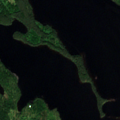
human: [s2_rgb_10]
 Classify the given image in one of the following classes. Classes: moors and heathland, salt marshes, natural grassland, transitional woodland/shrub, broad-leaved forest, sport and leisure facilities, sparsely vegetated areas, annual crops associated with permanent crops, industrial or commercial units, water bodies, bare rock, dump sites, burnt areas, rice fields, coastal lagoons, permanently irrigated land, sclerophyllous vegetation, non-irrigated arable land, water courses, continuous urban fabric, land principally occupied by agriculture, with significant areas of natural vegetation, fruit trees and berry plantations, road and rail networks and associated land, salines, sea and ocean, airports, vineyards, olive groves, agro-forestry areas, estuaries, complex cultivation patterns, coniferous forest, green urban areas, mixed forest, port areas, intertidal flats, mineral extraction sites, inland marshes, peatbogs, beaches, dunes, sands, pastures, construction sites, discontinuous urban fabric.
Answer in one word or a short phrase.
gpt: coniferous forest, mixed forest, water bodies